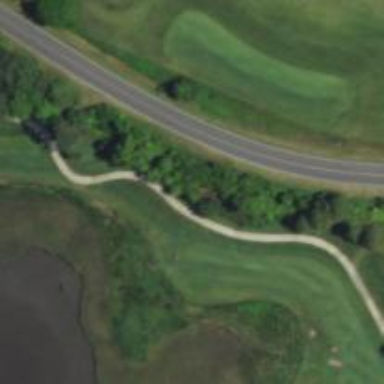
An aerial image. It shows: Path for both road and golf.